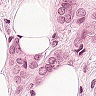
Metastatic tissue present: yes